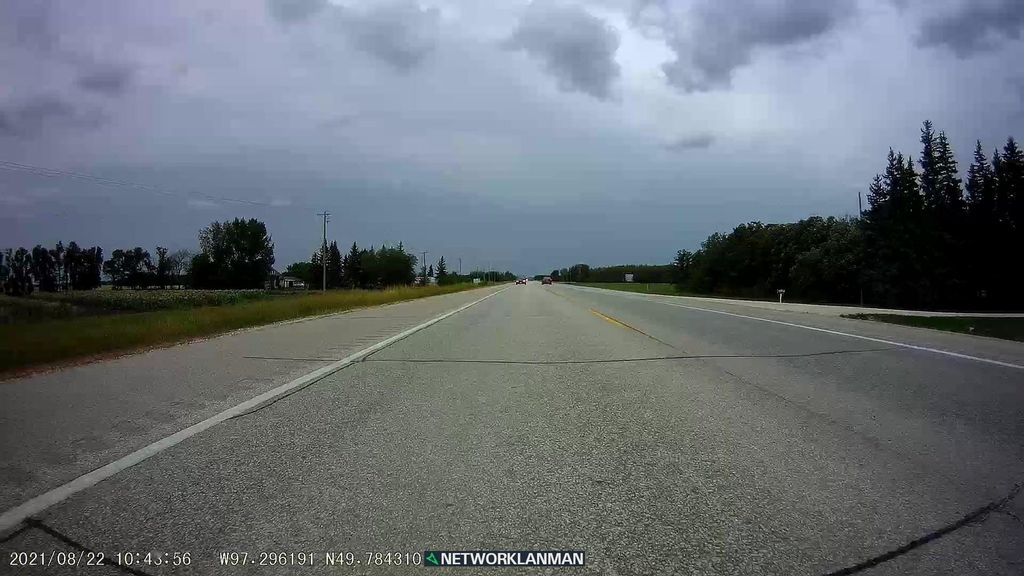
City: winnipeg